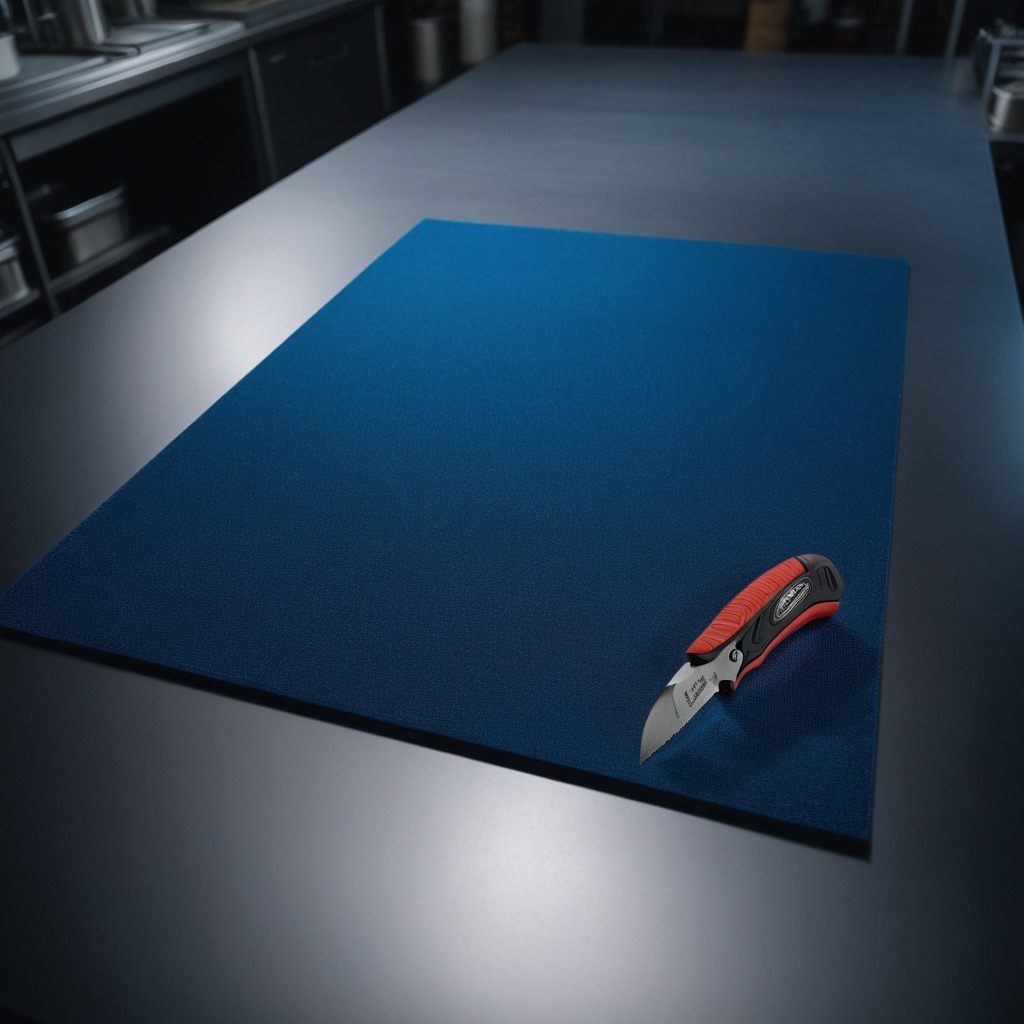
A utility knife is lying on the clean granite tabletop covered with a blue rubber mat inside a workshop at night dim ambient light soft shadows worn but beneath the mat